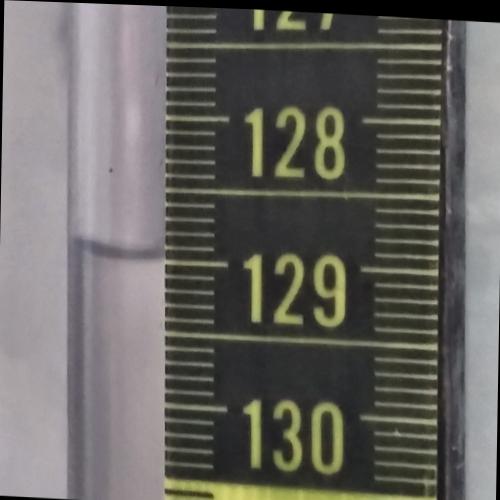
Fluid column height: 129.0 cm